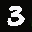
Label: 3